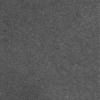
Label: dusty